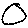
Label: circle